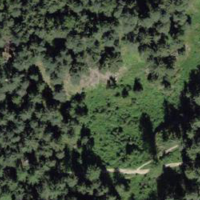
EUNIS habitat code: 43
Species observed at this site:
Rosa pendulina